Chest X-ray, PA view. Patient: 41 years old, sex M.
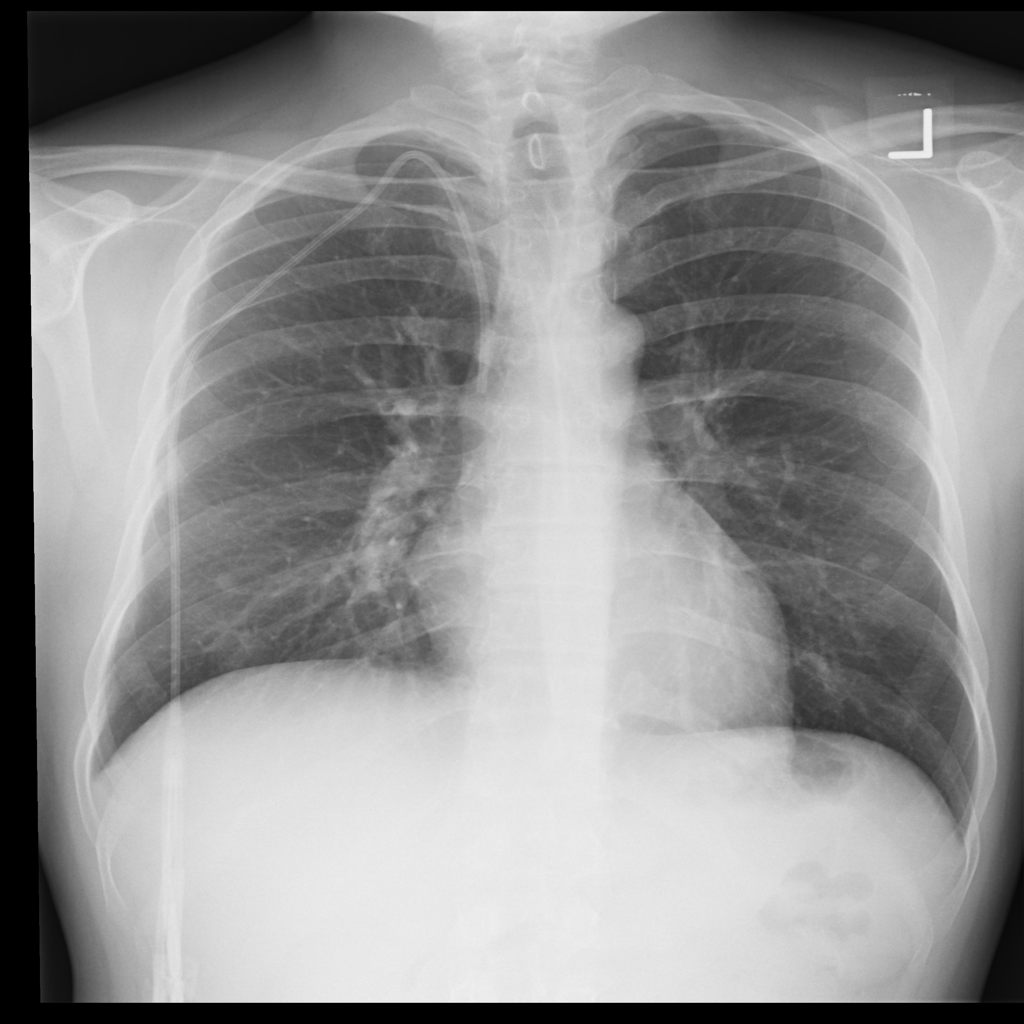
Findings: Nodule